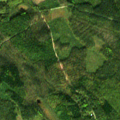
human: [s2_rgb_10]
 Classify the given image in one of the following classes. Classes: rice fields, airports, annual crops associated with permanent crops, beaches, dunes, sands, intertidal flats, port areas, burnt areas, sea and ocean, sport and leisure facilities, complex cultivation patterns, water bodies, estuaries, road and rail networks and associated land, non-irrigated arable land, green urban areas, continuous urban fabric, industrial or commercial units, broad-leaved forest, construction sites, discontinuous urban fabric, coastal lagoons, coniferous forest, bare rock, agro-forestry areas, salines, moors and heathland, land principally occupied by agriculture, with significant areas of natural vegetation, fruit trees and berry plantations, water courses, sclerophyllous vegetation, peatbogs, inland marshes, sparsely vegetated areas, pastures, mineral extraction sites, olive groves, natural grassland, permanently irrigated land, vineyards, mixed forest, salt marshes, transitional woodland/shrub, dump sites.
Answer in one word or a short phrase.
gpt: coniferous forest, mixed forest